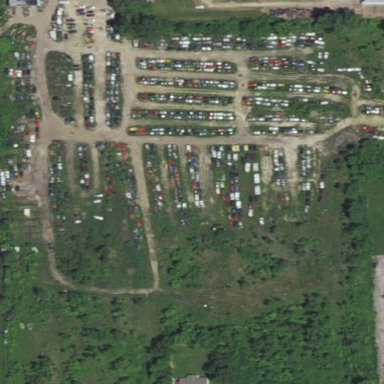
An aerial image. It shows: Scrap yard located in industrial area.